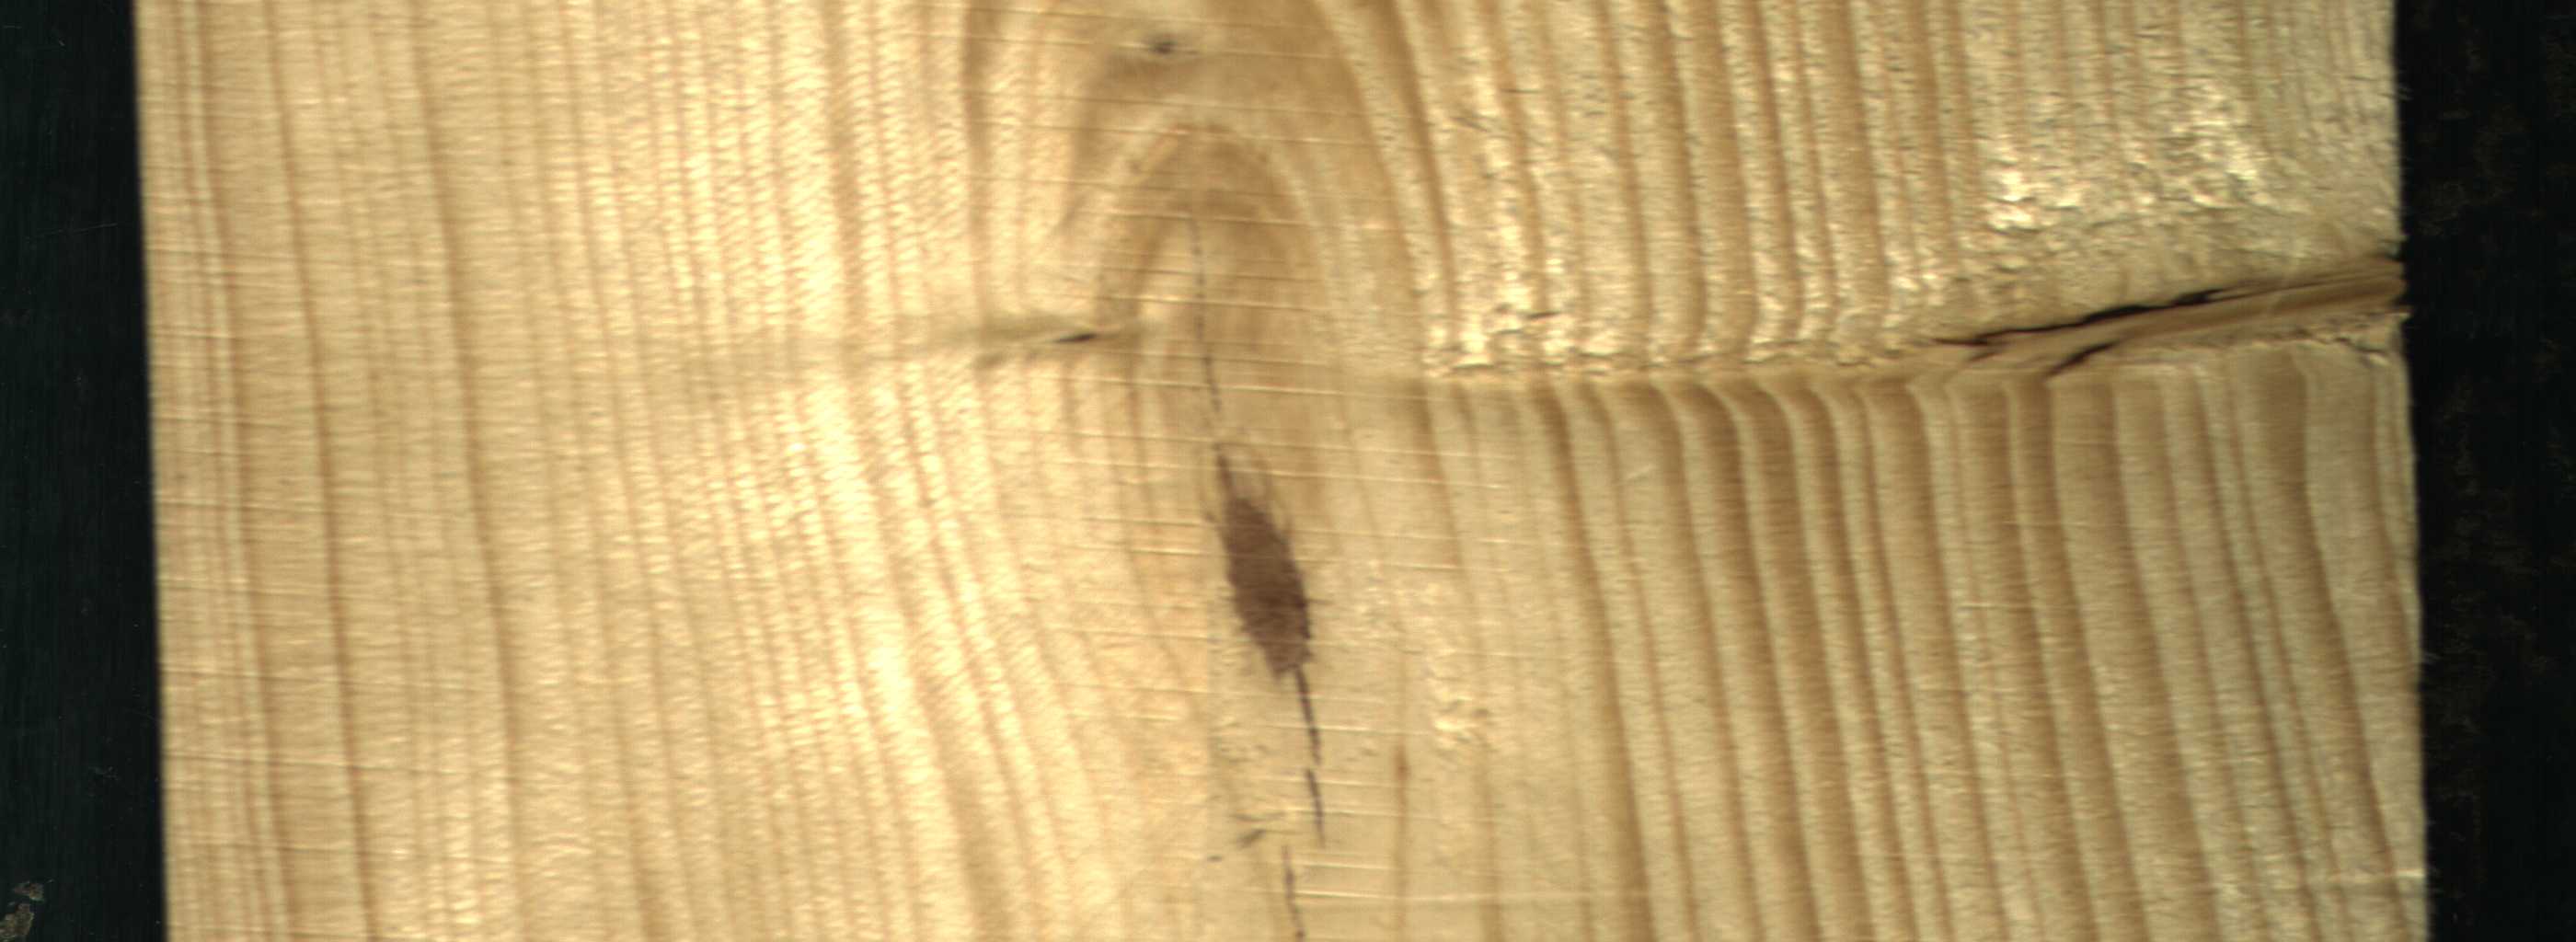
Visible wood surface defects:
Marrow
Crack
Crack
Dead_Knot